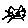
Label: cat